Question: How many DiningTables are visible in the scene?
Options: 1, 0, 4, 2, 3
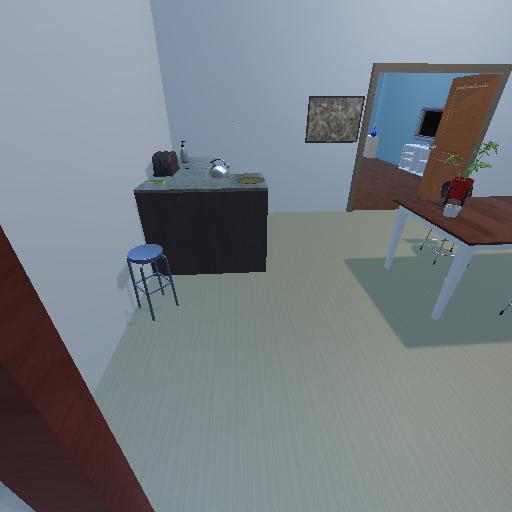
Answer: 1